Question: I already make a macro to read all folders in 1 folder- the path like:
'''
C:\folder\folder\
'''
with result
'''
C:\folder\folder\design
C:\folder\folder\sheetA
'''
I must add a condition: if 'C:\ folder\folder\design', the macro will continue without read what inside the design folder.
Add more dir before the folder, so the main path become: 'C:\folder\*' and will ignore the text files
A diagram illustrating my problem:

My code:
'''
Sub readDir()
Const sMainPath As String = "C:\Users\User\Desktop\excel\testing\"
Dim sMain As String, sPathSeek As String, sPathMatch As String
Dim i As Integer, sFolders As String, x As Integer, n As Integer
i = 0
x = 2
sPathSeek = sMainPath
sMain = Dir(sPathSeek, vbDirectory)
Do While Len(sMain) > 0
If Left(sMain, 1) <> "." Then
mainDir = sMainPath & sMain & "\"
'Call readFolder(mainDir)
End If
sMain = Dir
Loop
End Sub
'''
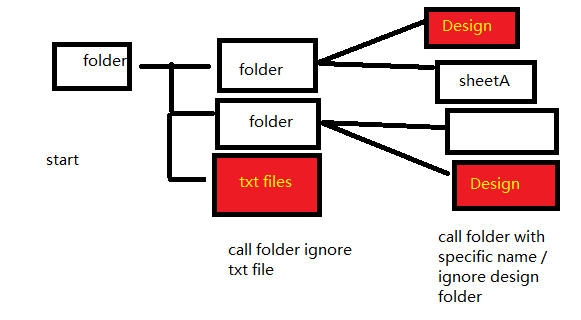
Answer: Was comment, reposting as answer since it works for you:
'''
If mainDir = "C:
older
older\design" Then
'Do Nothing
Else
'Do stuff
End If
'''